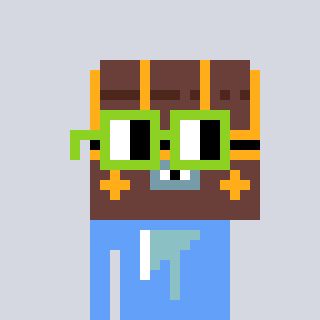
a pixel art character with square light green glasses, a treasure chest-shaped head and a blue-colored body on a cool background